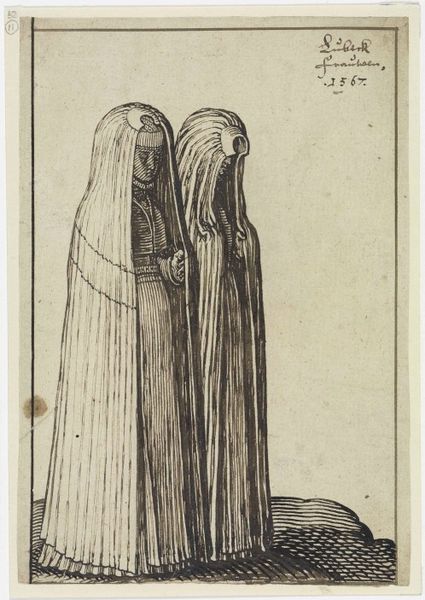
Titel: Zwei Lübecker Frauen
Künstler: Melchior Lorichs
Standort: Karlsruhe
Institution: Staatliche Kunsthalle Karlsruhe
Schlagwörter: feder, hand, kopf, umhang, frauen, stadt, braun, damen, frau, kleid, kleider, köpfe, schwarz, weiss, zeichnung, gürtel, schleier, rock, gesichter, augen, falten, gesicht, kleidung, rahmen, tod, trauer, hände, porträt, signatur, spiegelung, kirche, boden, gewand, kostüm, kutte, mantel, stoff, schrift, papier, rahmung, zwei, mieder, linien, zwei frauen, datum, zahlen, gerade, überwurf, fein, weste, tusche, mond, buch, religion, weinen, druck, schwarz-weiss, radierung, stich, text, bericht, nonne, überschrift, beten, gebet, ganzkörper, tinte, fleck, liniar, buchseite, tracht, flecken, gefaltete hände, christlich, reise, andacht, kostüme, umhänge, dürer, verhüllt, madonna, verdeckt, verschleiert, ägypten, fraune, norddeutschland, vermummt, nonnen, zwilling, tagebuch, burka, pharao, cranach, altdorfer, plisse, lübeck, seltsam, plisee, doppelgänger, 1567, 2, 11, frauwen, lübecker frauen, sexy time, altes stück papier, mit flecken, enmond